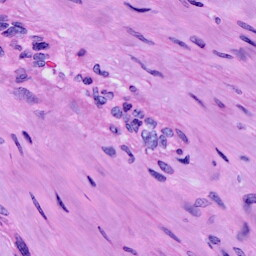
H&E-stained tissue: Cervix